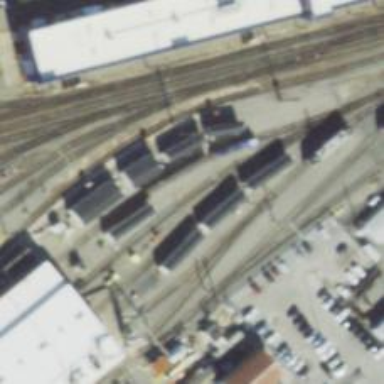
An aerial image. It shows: Rail yard with electrified contact lines for railway operations.